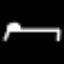
Label: bed